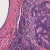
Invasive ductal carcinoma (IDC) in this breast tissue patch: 0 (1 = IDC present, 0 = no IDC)